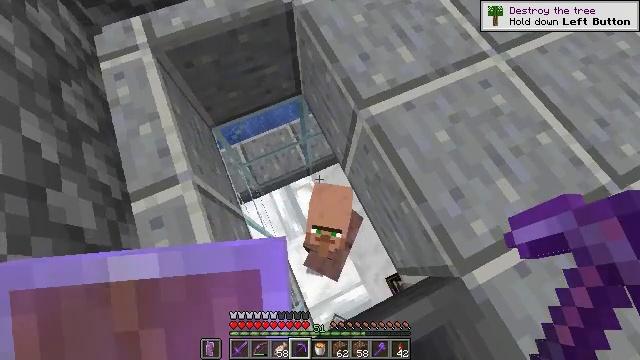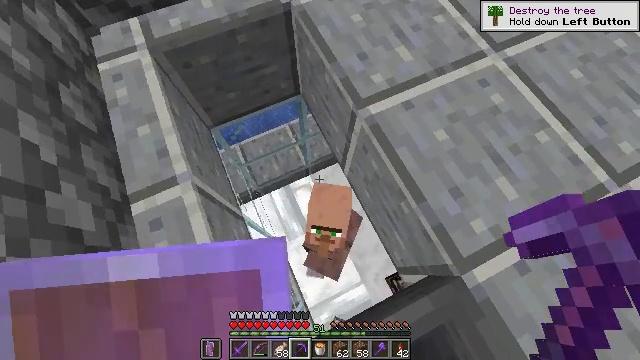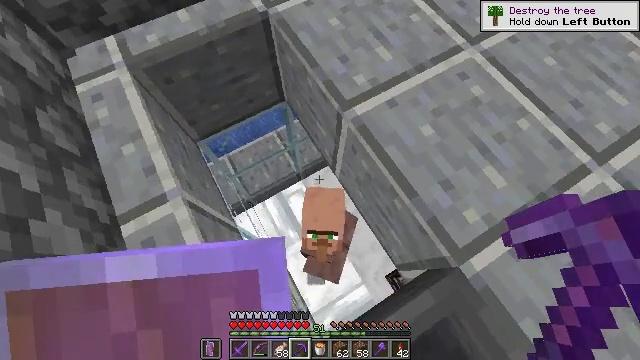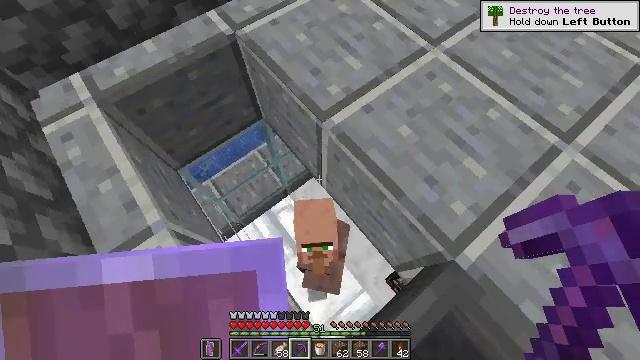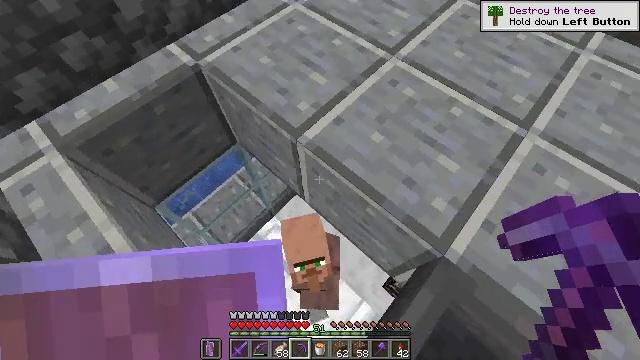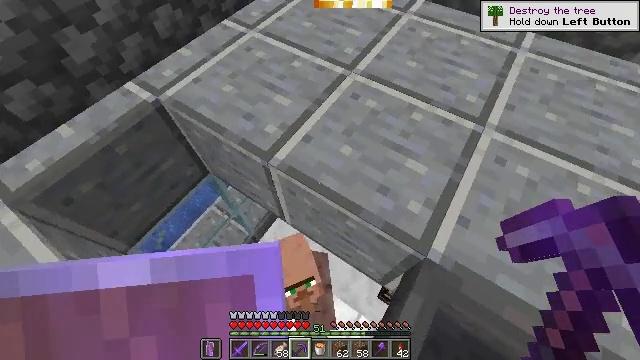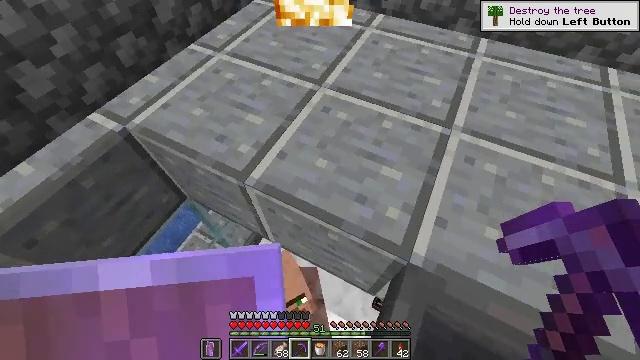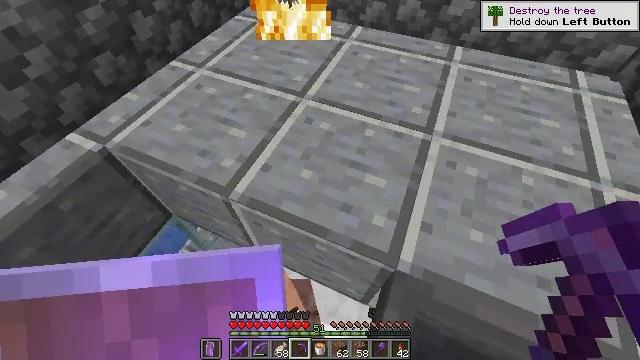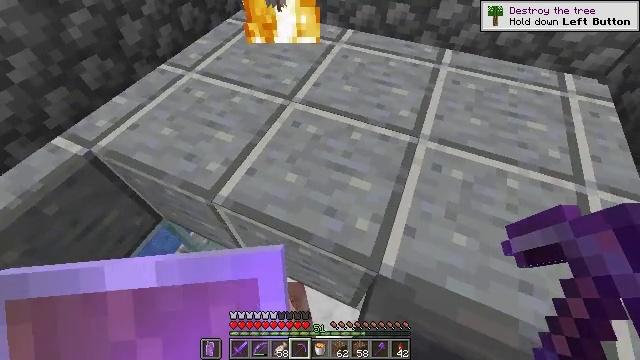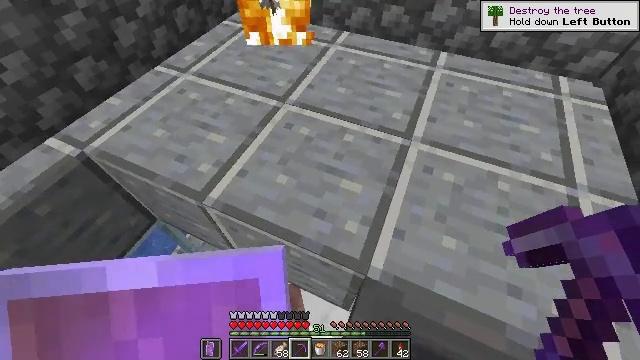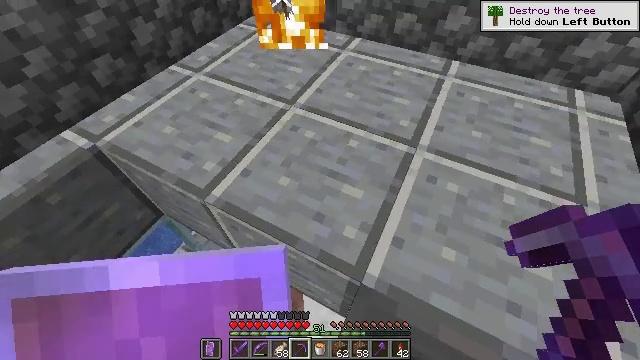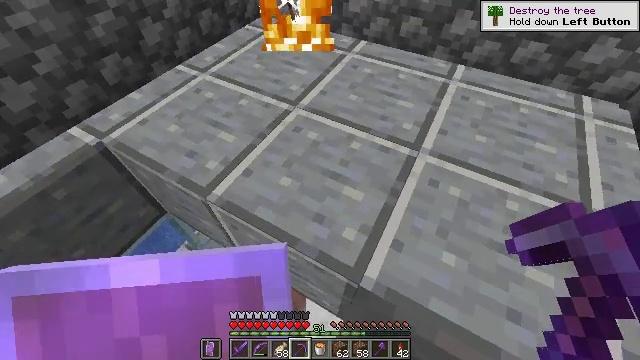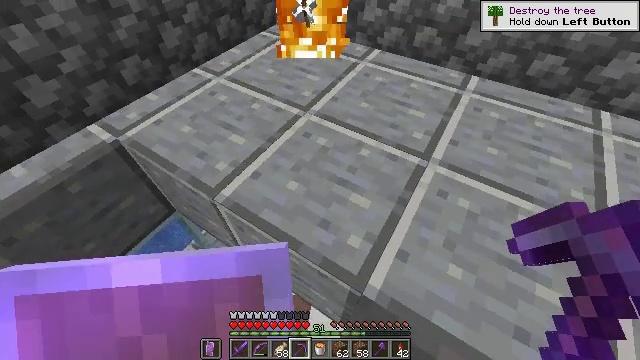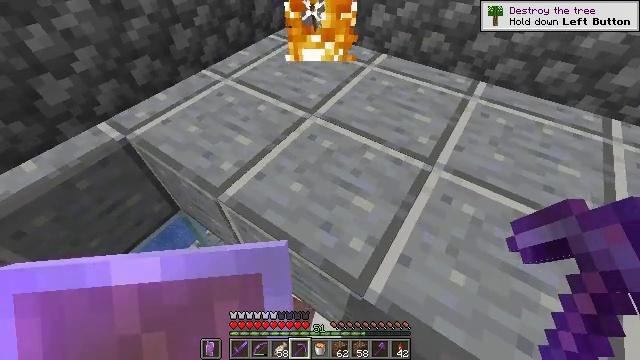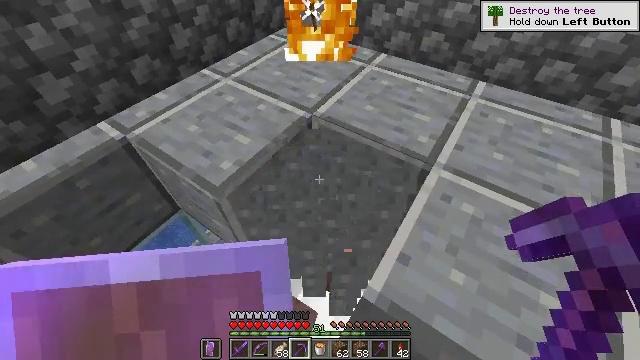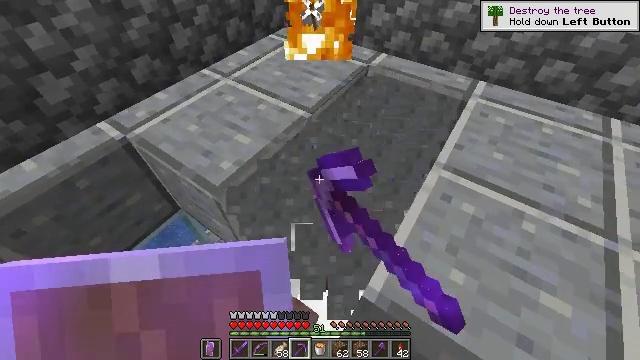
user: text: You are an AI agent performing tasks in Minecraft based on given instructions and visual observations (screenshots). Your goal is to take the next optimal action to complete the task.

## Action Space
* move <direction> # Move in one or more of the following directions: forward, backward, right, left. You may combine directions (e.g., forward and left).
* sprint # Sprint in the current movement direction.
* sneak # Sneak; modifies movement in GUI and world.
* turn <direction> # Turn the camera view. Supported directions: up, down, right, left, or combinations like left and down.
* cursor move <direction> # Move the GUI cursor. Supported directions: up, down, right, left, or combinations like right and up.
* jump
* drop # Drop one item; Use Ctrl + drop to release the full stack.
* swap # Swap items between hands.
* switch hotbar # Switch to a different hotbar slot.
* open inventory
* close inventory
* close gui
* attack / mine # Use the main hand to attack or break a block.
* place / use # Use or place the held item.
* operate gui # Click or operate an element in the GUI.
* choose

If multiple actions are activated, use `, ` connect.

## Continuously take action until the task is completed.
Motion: motion action
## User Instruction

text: Retrieve the polished andesite from the wall.
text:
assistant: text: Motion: sneak
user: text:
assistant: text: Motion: sneak, turn right
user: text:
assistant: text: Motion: sneak, turn right and up
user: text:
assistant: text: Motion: move right, sneak, turn right and up
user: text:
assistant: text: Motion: move right, sneak, turn right and up
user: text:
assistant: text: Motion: move right, sneak, turn right and up
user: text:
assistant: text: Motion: move right, sneak, turn right and up
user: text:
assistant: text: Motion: move right, sneak
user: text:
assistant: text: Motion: move right, sneak
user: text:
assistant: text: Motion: sneak, turn left
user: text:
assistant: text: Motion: sneak, turn left
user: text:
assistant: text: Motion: sneak, turn left and up
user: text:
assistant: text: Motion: sneak, turn left
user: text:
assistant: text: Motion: sneak, attack / mine
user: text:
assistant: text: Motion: sneak, attack / mine
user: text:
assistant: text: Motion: sneak, attack / mine
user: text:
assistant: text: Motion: sneak, turn left and up, attack / mine
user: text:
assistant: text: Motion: sneak, turn left and up, attack / mine
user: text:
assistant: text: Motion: sneak
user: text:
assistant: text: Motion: sneak
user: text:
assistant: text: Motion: sneak
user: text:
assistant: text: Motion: sneak
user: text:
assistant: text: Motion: sneak
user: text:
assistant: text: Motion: sneak, turn right
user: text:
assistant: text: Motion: sneak, turn right
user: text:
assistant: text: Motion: sneak, turn right
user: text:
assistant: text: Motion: sneak, turn right
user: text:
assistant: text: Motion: sneak, turn right
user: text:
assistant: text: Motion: sneak
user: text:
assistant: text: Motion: sneak